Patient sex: M
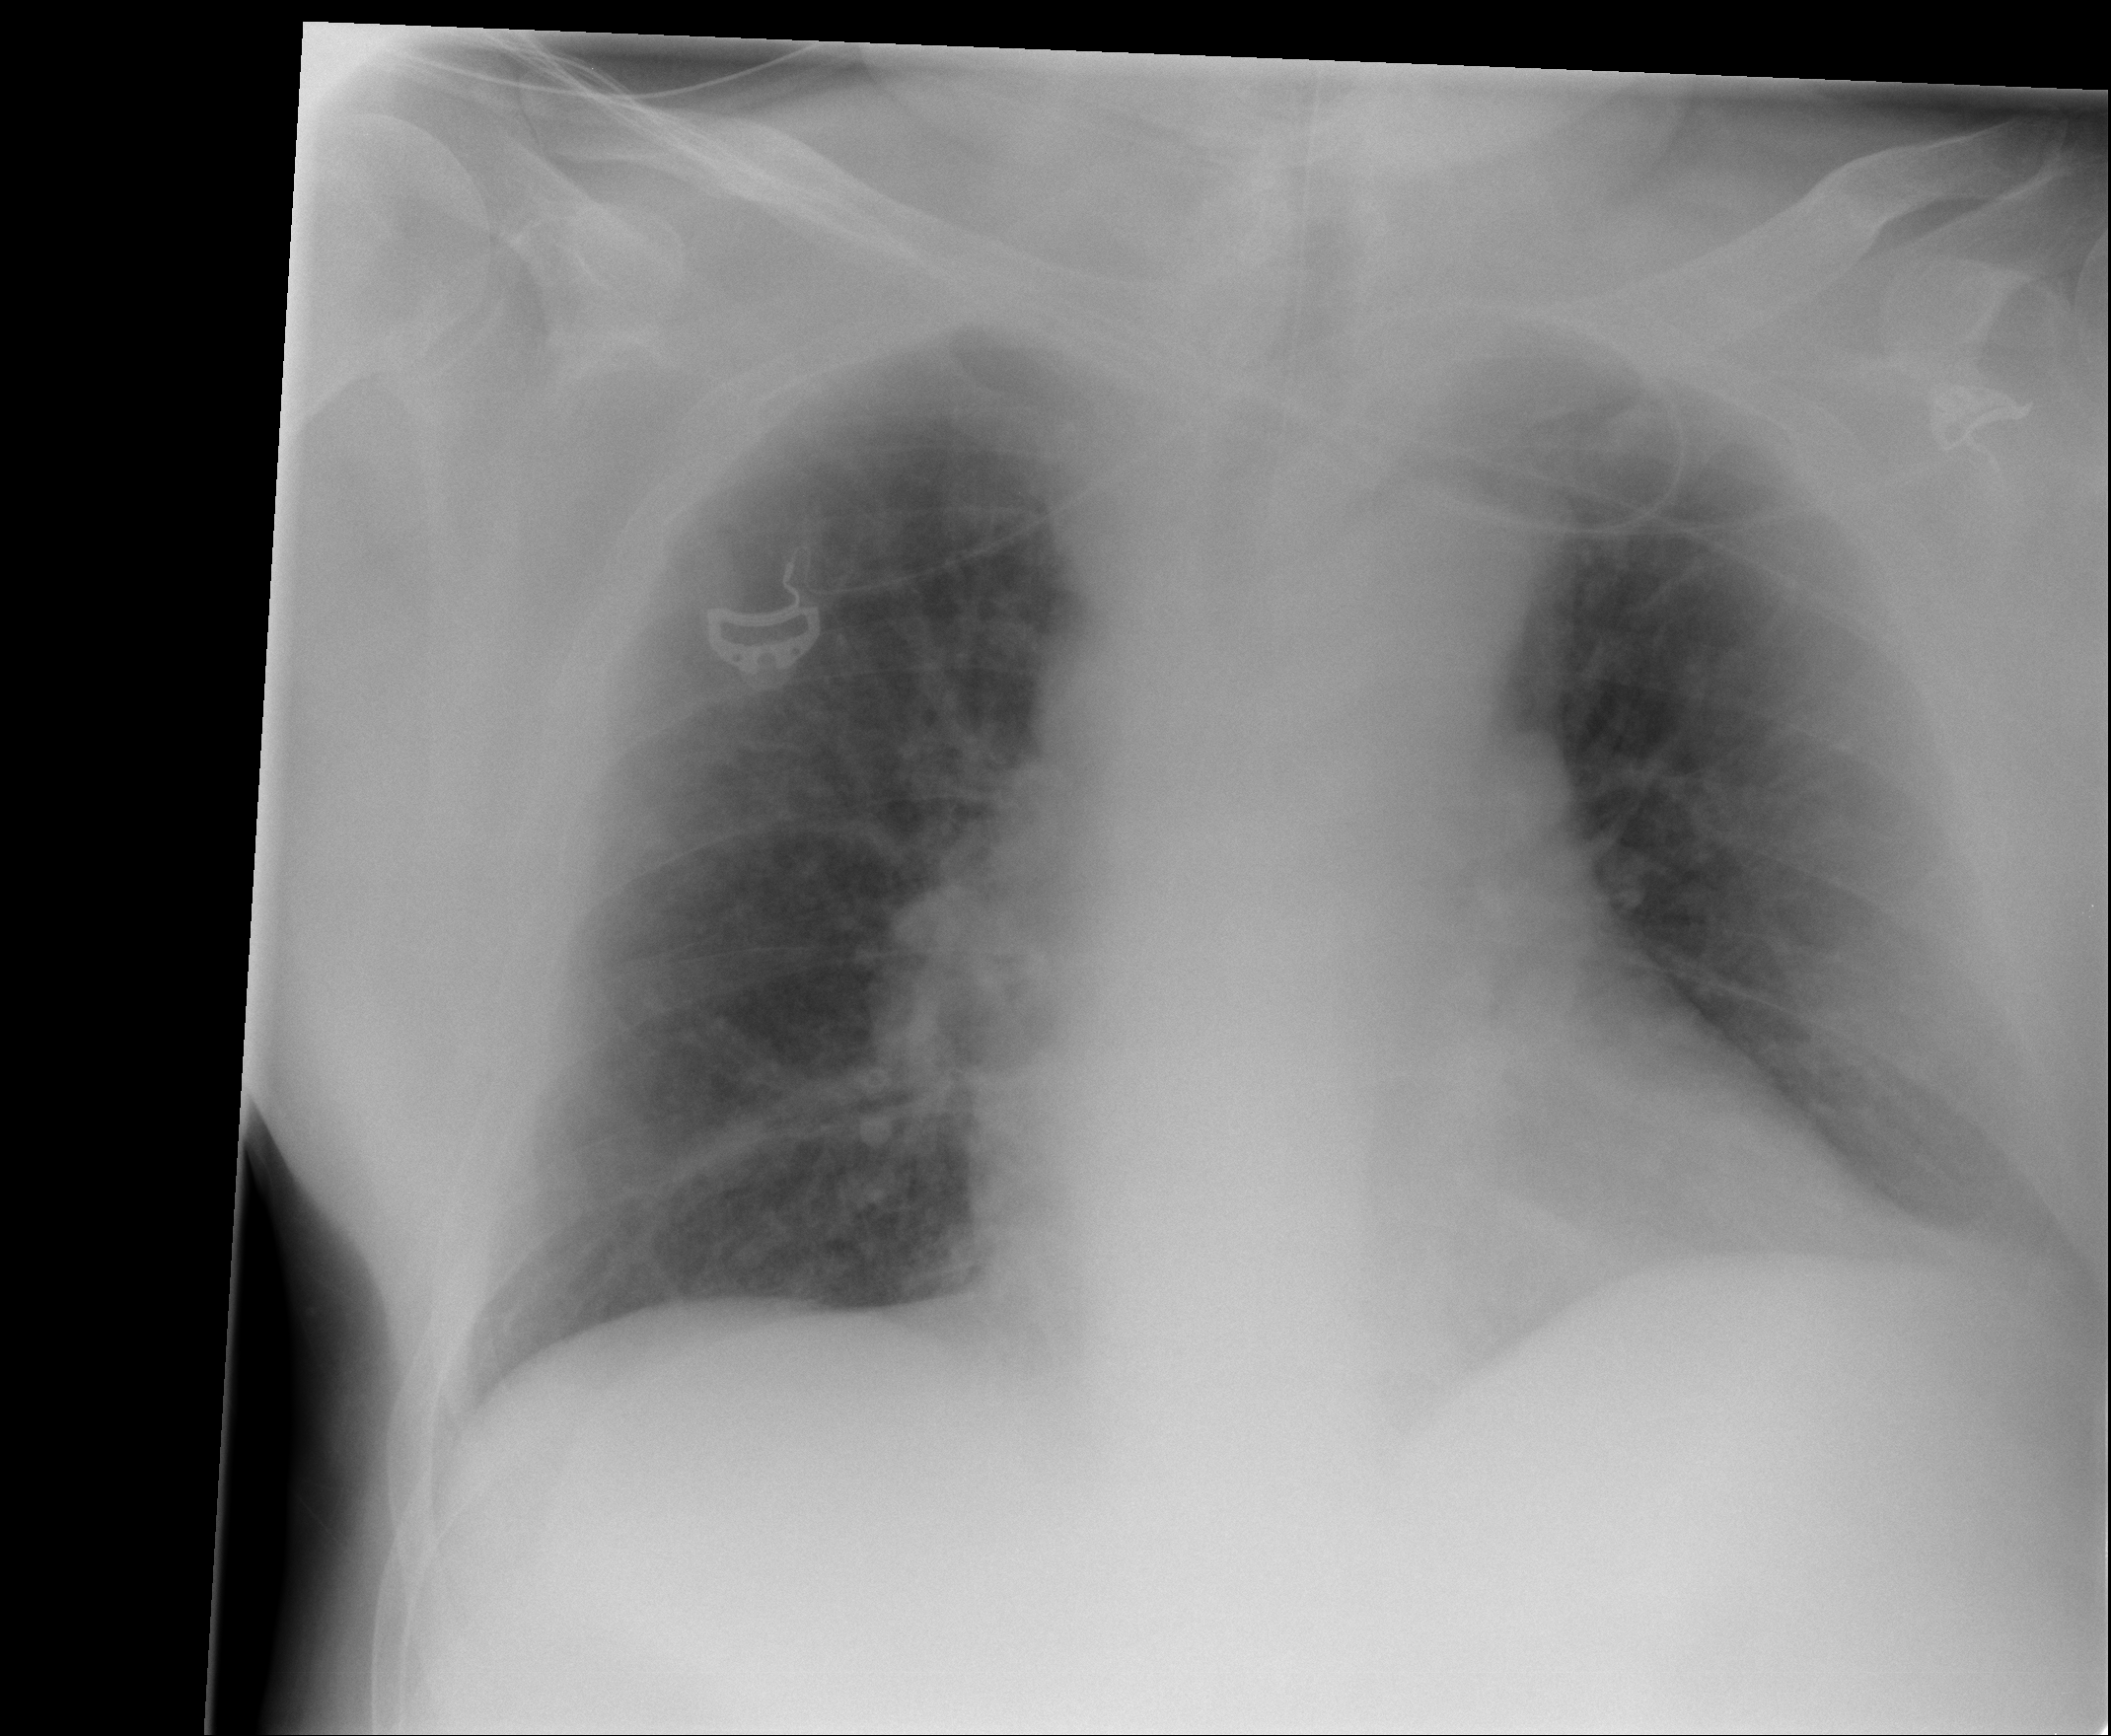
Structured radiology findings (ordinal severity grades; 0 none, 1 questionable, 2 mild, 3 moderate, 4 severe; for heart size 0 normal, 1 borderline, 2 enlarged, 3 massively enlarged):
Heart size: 0
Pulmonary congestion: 1
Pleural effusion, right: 0
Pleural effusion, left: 0
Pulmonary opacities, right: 0
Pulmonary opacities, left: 0
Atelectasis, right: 0
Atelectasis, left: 1